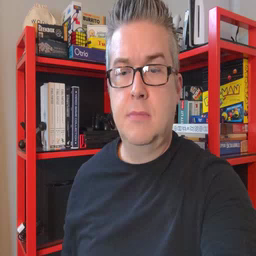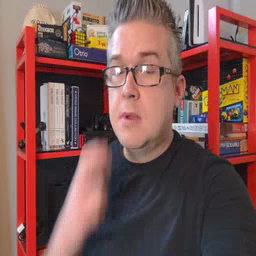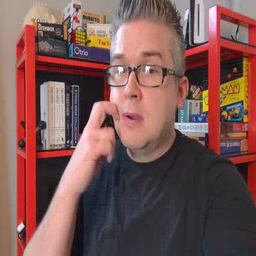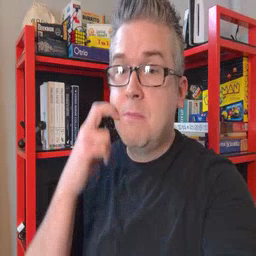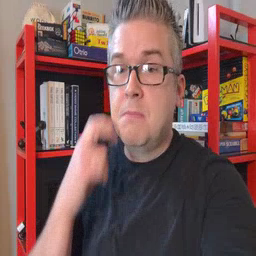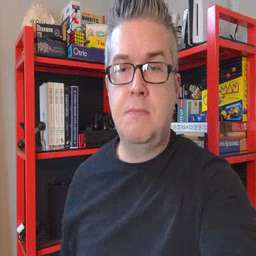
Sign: gum